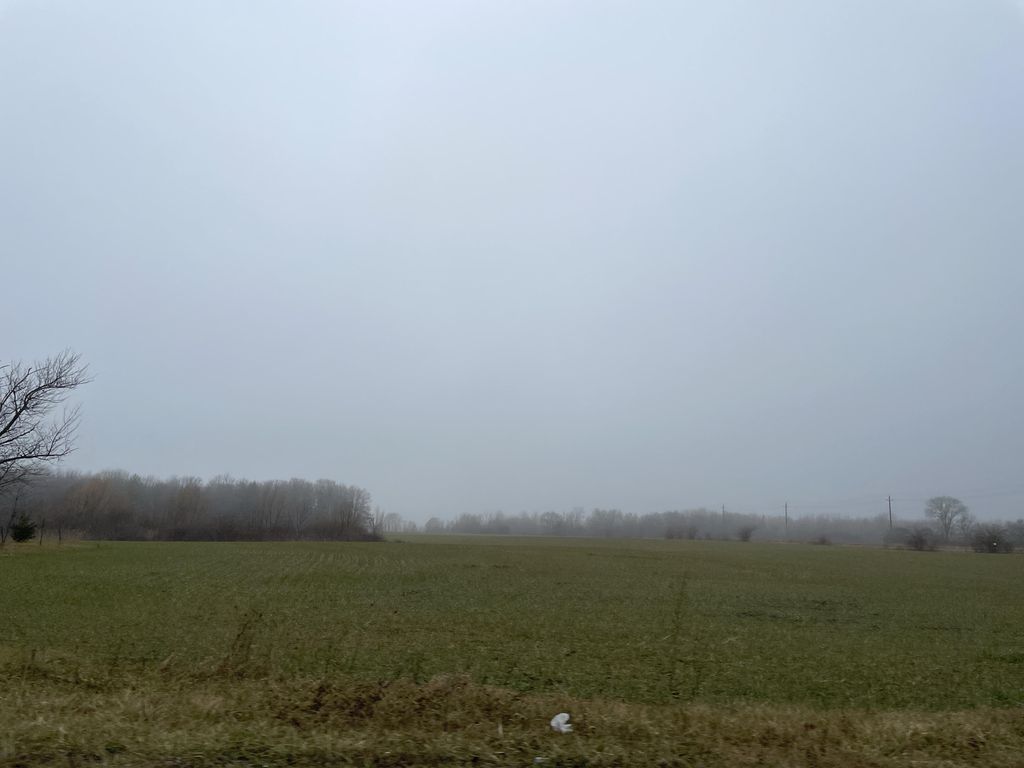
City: kitchener-waterloo